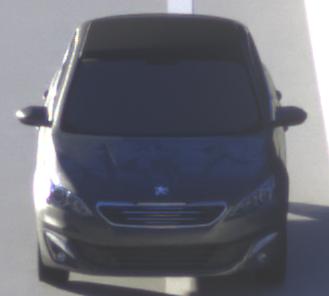
Make: Peugeot
Model: 308 VTi 82
Detailed model: 308 (II)
Model produced from: 2013/09
Model produced until: 2014/11
Doors: 5
Color: gray
Road condition: dry road
Daytime: sunrise or sunset
Contrast: high contrast